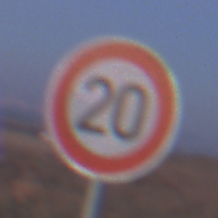
Verkehrszeichen: Geschwindigkeit20
Umgebung: Outdoor, Nature
Tageszeit: SunriseSunset
Wetter: Clear
Licht: Natural
Jahreszeit: NotSpecified
Kontrast: LowContrast